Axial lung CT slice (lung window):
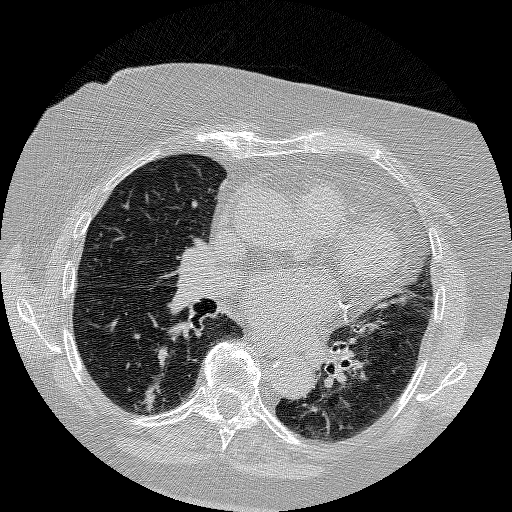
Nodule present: yes
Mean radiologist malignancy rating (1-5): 3